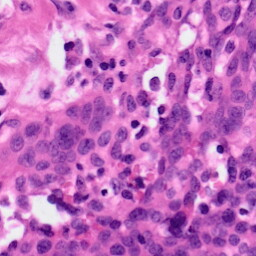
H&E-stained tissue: Ovarian